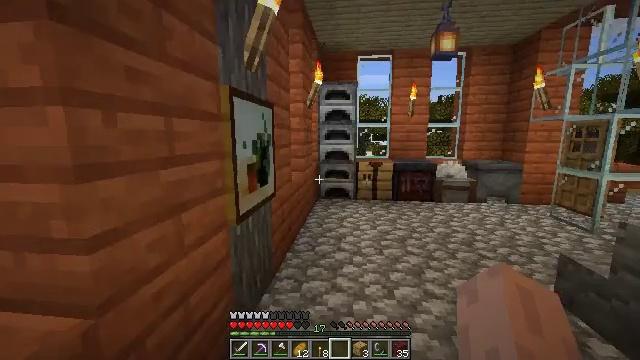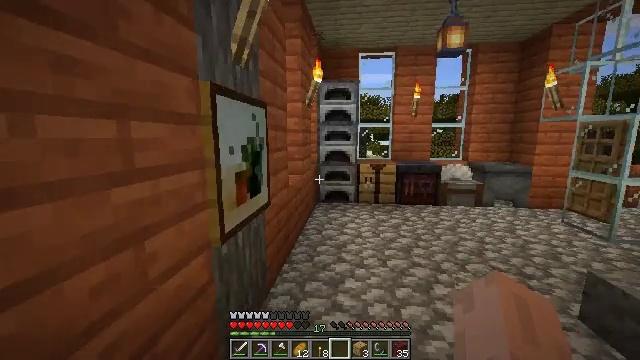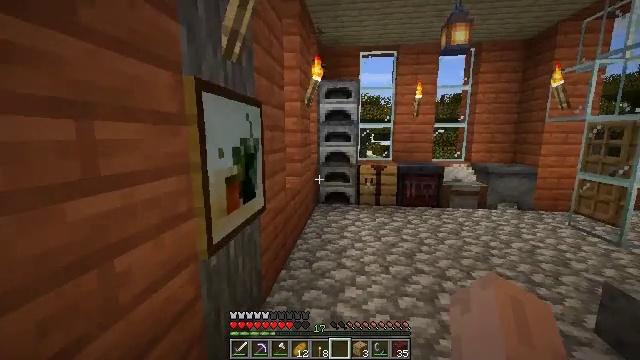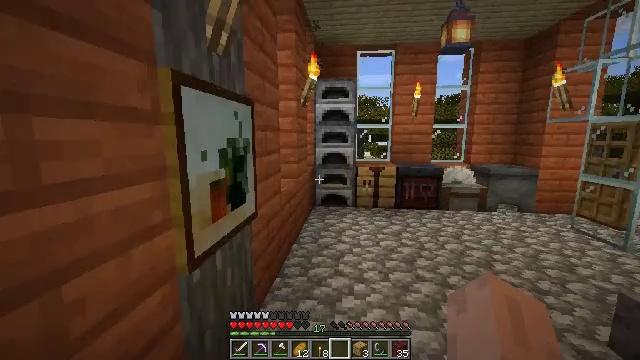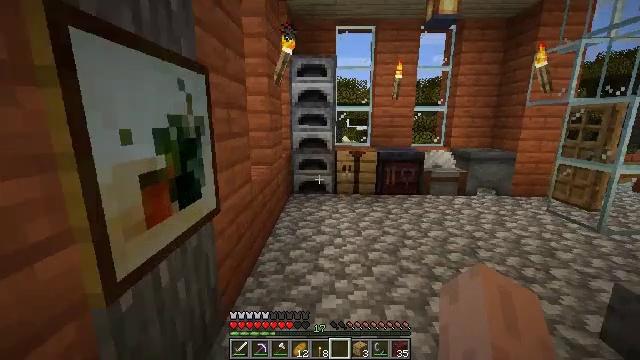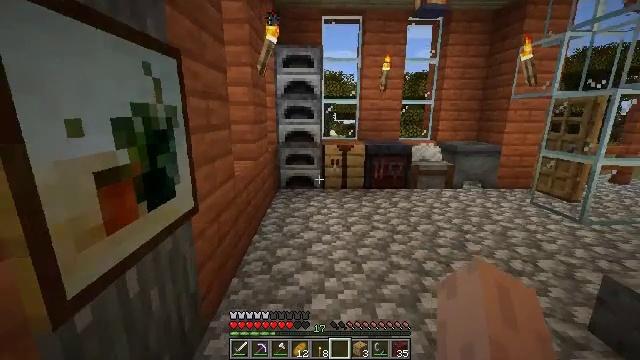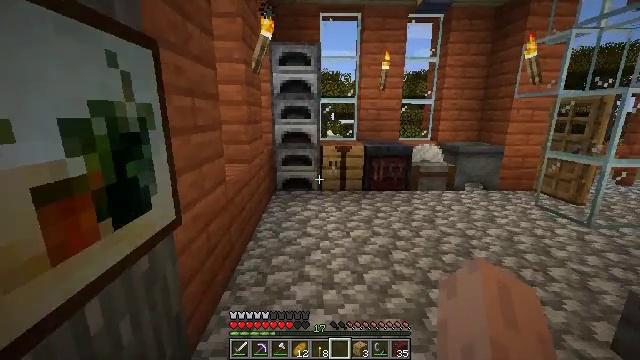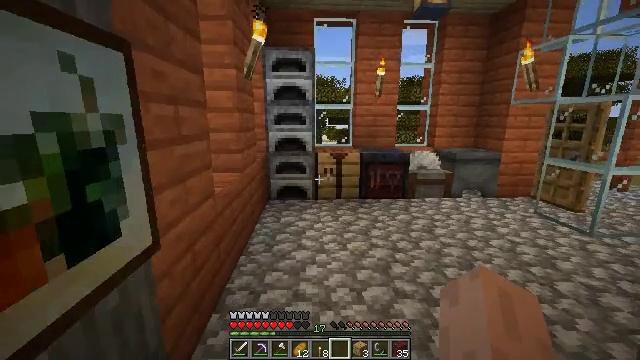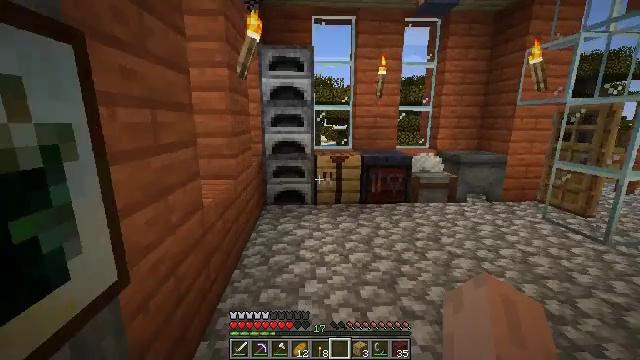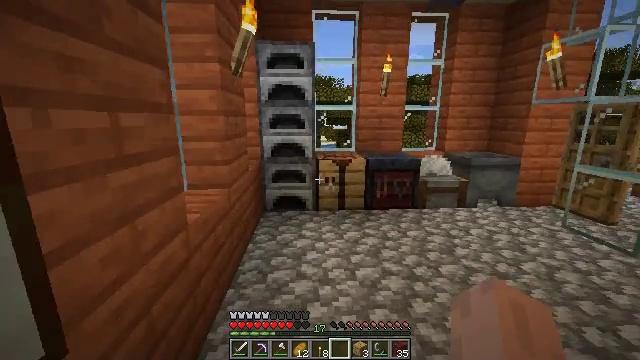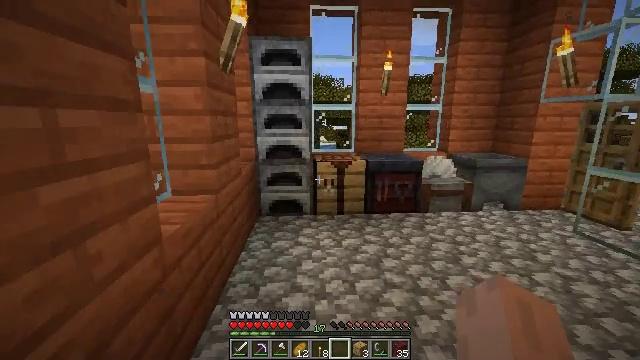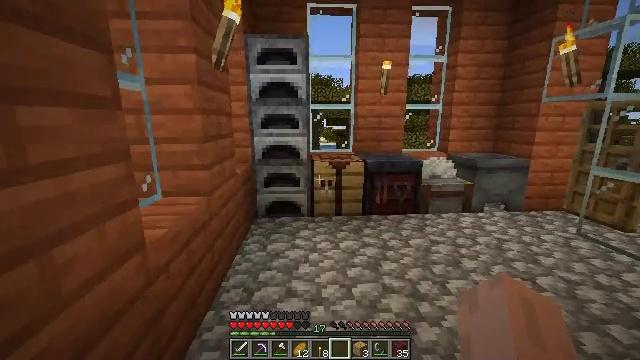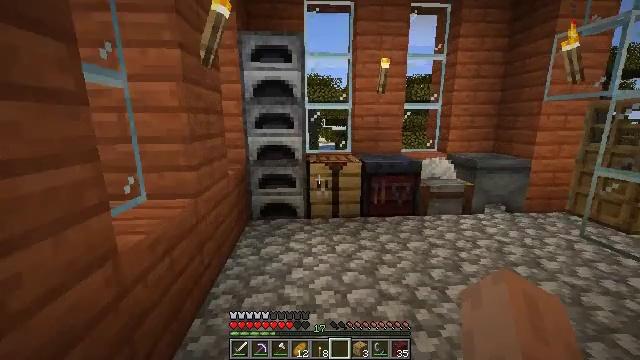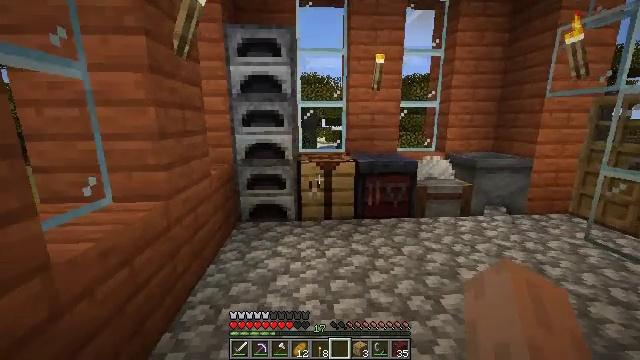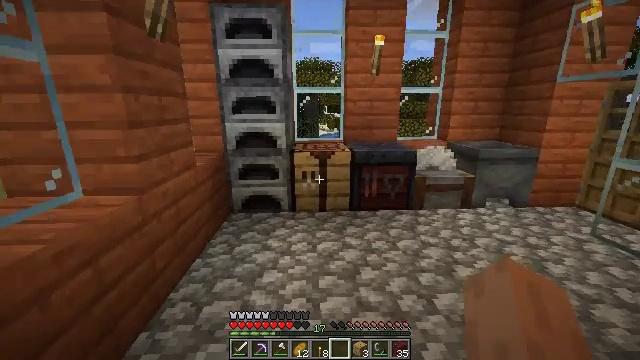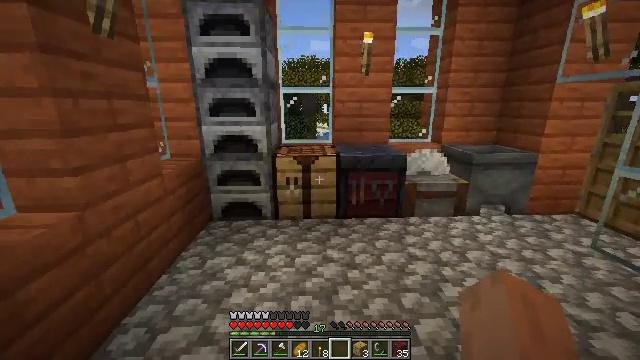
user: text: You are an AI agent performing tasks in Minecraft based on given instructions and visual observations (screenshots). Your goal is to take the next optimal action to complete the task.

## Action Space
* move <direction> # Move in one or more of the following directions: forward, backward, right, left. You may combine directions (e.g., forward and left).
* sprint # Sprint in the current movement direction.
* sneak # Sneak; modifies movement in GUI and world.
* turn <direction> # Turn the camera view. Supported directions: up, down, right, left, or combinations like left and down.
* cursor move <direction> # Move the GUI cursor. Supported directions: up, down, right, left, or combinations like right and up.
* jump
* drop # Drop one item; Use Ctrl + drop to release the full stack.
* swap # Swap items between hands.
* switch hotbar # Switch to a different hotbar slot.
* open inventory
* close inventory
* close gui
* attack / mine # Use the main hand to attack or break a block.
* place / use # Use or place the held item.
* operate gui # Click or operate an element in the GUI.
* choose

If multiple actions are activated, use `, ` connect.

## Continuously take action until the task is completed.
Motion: motion action
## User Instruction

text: Craft a glowstone.
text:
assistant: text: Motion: move forward
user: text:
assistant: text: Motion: move forward
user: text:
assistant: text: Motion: move forward
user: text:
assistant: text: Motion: move forward, turn right and down
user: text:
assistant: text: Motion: move forward, turn right and down
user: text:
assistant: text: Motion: move forward
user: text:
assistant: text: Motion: move forward, turn right and up
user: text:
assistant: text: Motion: move forward
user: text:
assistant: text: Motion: move forward
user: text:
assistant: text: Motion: move forward and move right
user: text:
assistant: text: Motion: move forward and move right
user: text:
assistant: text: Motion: move forward and move right
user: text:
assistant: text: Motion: move forward and move right
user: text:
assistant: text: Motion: move forward and move right, turn down
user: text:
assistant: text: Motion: move forward and move right
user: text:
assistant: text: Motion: move forward and move right
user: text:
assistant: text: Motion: move forward, turn left and down
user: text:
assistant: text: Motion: move forward, turn left and down
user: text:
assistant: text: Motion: move forward, turn left and down
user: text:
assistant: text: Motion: no_op
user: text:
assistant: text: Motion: use / place
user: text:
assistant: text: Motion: use / place
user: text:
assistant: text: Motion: use / place
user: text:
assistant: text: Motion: no_op
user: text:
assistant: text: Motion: no_op
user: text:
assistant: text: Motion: open gui
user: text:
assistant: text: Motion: no_op
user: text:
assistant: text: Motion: no_op
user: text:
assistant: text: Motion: no_op
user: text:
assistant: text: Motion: no_op